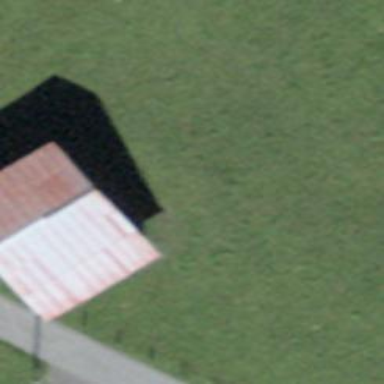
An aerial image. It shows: Rural barn.